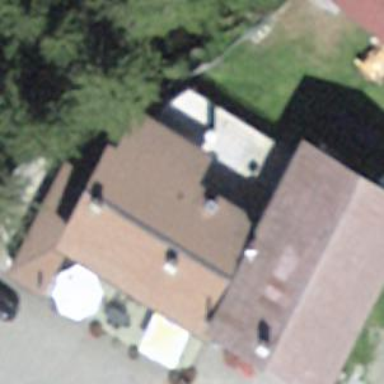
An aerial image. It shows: Restaurant.